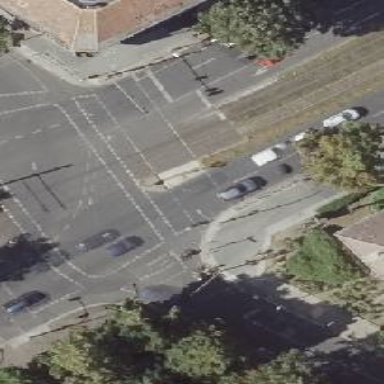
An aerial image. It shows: Road crossing with traffic signals and central island.